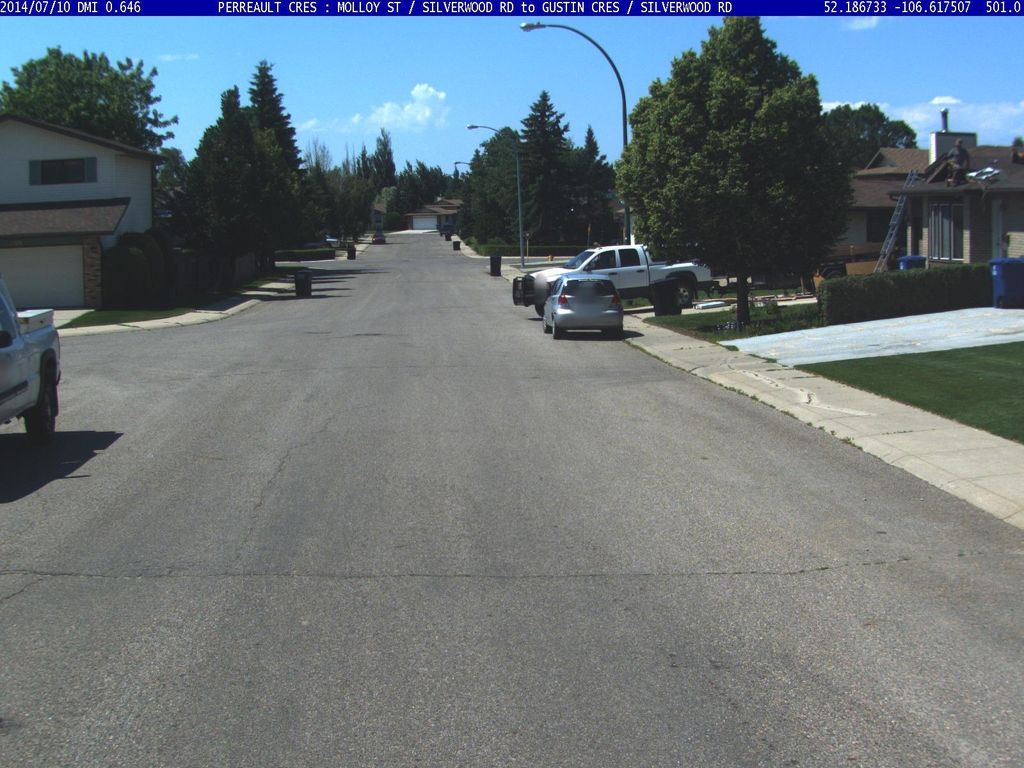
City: saskatoon